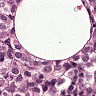
Metastatic tissue present: yes